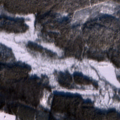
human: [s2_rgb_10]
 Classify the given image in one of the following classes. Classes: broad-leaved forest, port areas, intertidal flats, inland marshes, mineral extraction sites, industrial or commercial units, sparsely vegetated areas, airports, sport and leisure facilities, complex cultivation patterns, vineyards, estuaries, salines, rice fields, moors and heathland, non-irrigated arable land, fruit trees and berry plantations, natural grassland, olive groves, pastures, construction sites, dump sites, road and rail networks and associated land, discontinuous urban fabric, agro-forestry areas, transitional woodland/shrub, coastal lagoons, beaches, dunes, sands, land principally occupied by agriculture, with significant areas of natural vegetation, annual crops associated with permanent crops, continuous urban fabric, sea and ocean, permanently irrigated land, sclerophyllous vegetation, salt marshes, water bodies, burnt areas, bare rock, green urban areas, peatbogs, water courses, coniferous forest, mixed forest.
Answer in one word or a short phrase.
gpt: coniferous forest, mixed forest, transitional woodland/shrub